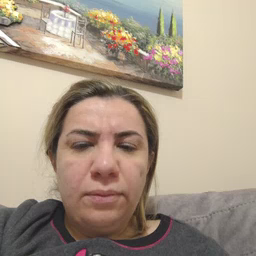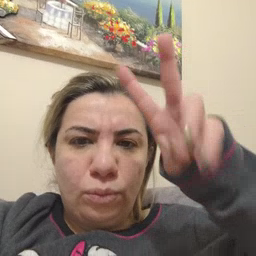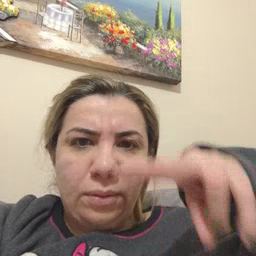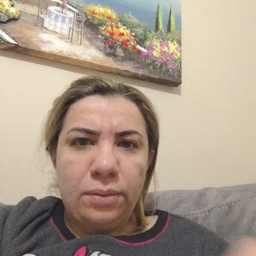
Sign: read